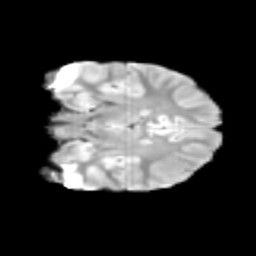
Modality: T2w
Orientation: coronal
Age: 11
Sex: male
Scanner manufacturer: siemens
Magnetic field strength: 3 T
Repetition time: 3.8 s
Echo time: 0.07 s